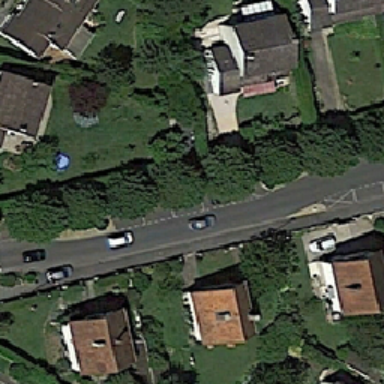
There are many cars on the wide road .